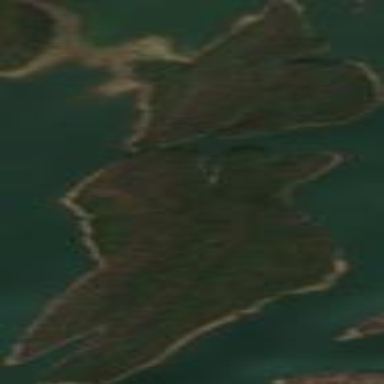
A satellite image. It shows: Image showing island.